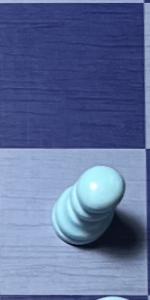
Label: Pawn_White